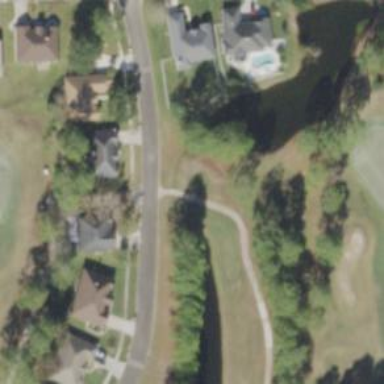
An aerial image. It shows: Path designated for golf carts.